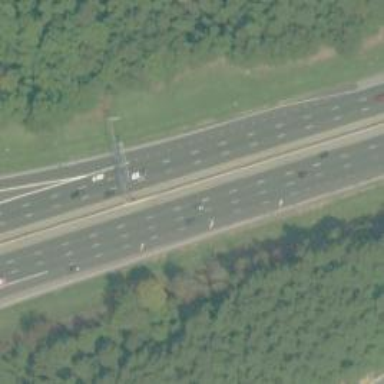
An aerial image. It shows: Motorway junction.